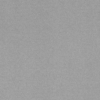
Label: dusty